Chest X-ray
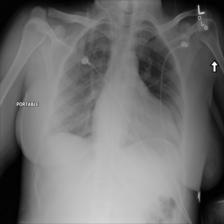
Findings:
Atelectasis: negative
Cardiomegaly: negative
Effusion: negative
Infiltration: negative
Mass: negative
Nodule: negative
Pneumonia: negative
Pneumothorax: negative
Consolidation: negative
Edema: negative
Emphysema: negative
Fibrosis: negative
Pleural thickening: negative
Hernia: negative